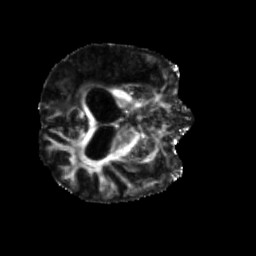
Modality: FA
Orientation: axial
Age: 52
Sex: male
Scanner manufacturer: siemens
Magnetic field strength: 3 T
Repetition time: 5.25 s
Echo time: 0.08 s